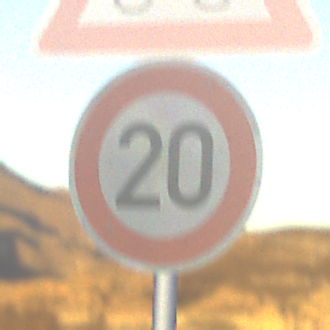
Verkehrszeichen: Geschwindigkeit20
Zusatzzeichen oben: RadverkehrRechts
Umgebung: Outdoor, Nature
Tageszeit: SunriseSunset
Wetter: Clear
Licht: Natural
Jahreszeit: NotSpecified
Kontrast: HighContrast